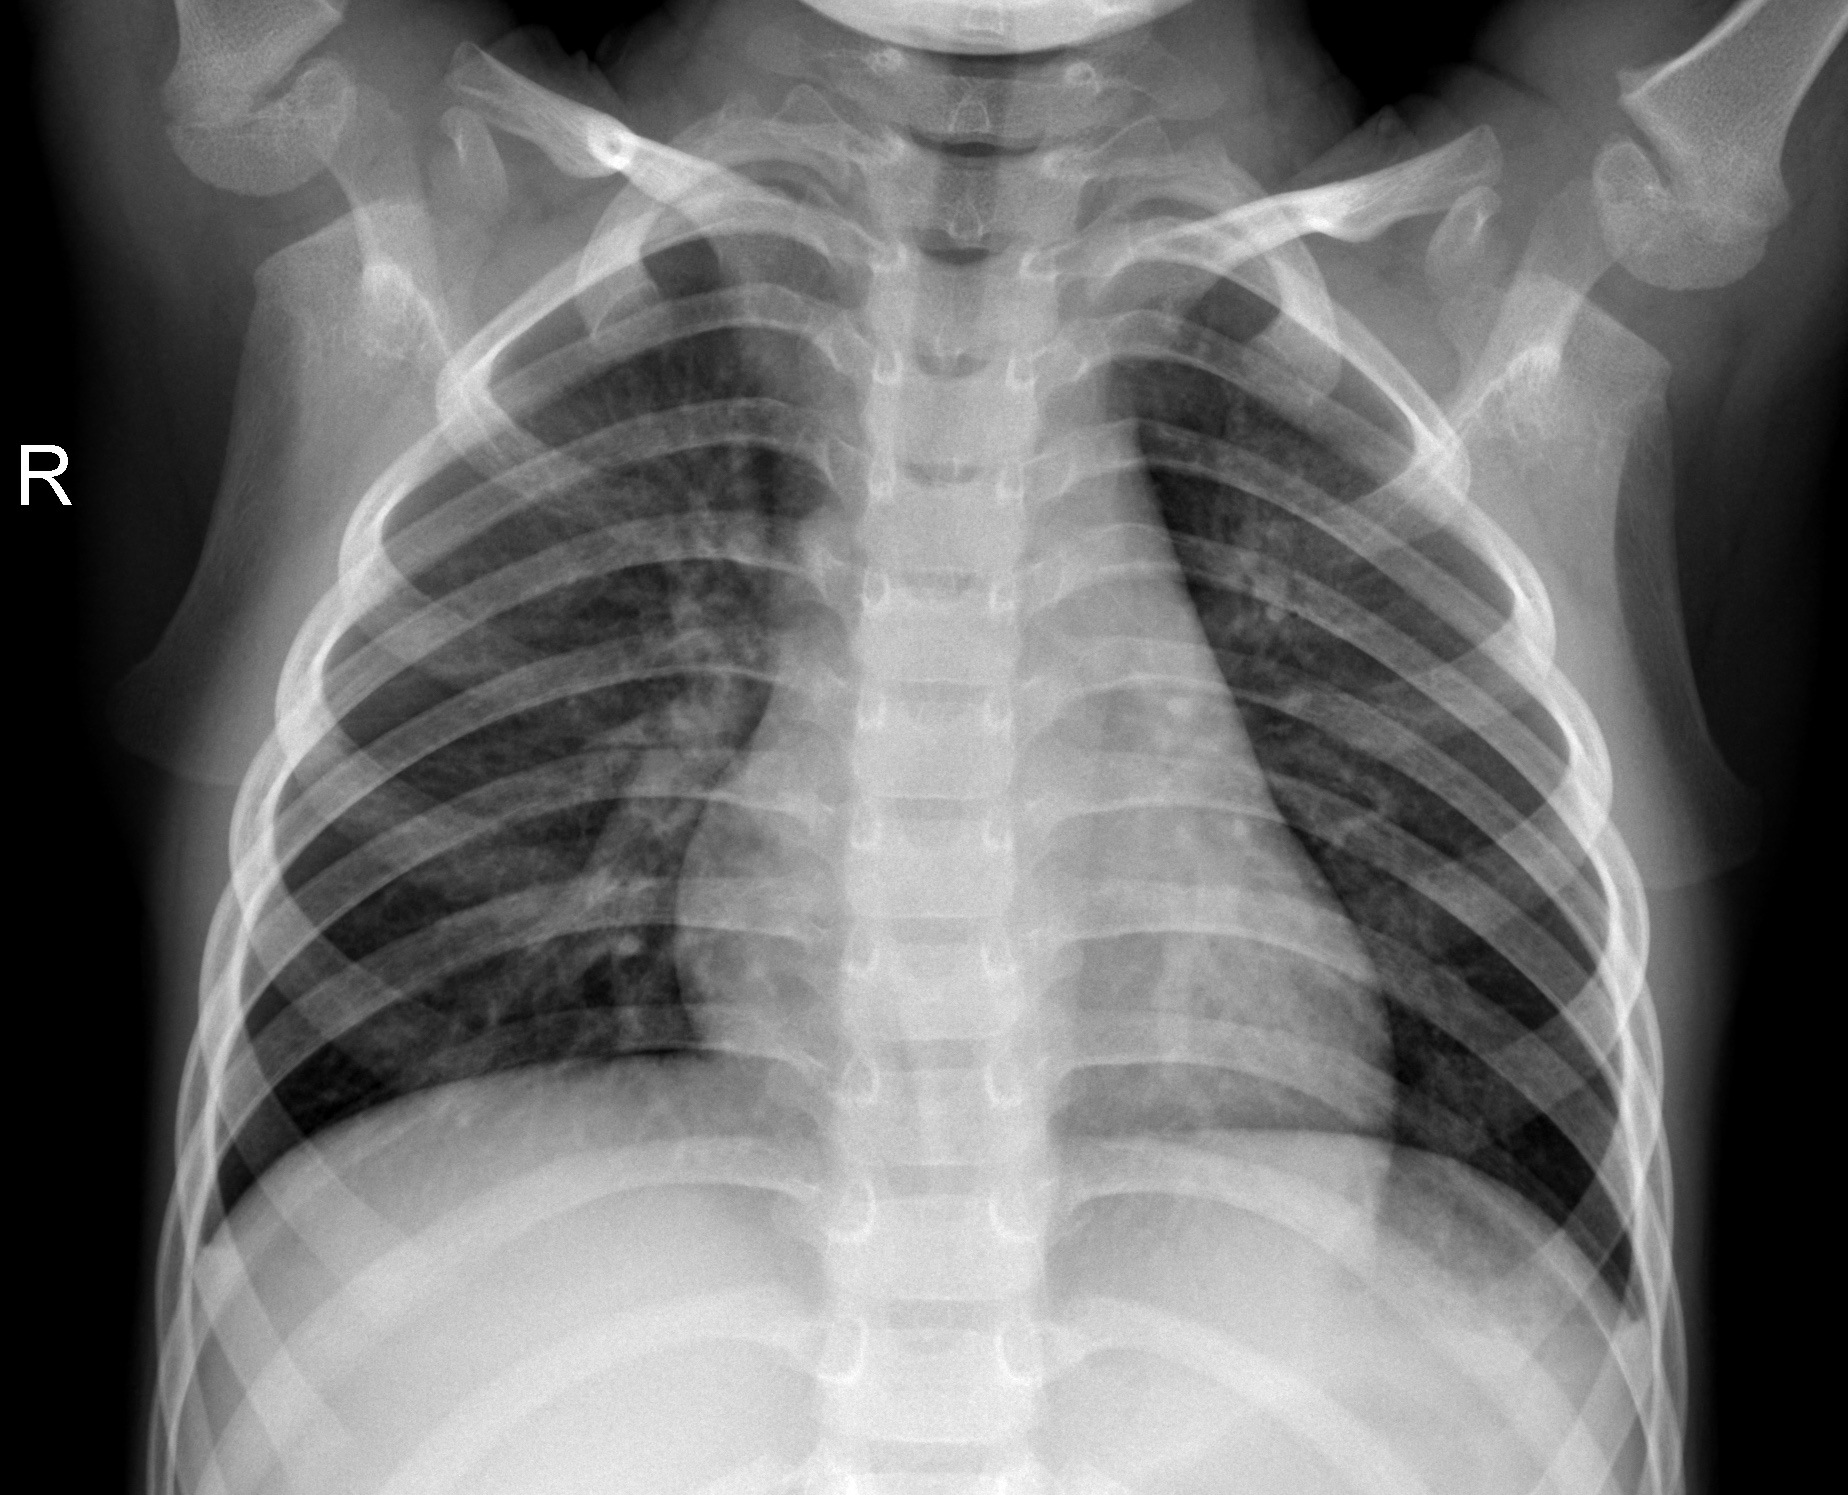
Diagnosis: NORMAL